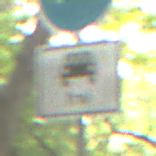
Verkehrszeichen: MehrfachbesetzePersonenkraftwagenFrei
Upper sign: Busssonderstreifen
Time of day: MorningAfternoon
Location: Outdoor (RoadRail)
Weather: Clear
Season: NotSpecified
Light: Natural